Question: Here is what I see when I try to load the page ('http://localhost:3000/analytics'):

I have a file named '_order_charts.html.erb' in my static_pages directory. What am I doing wrong?
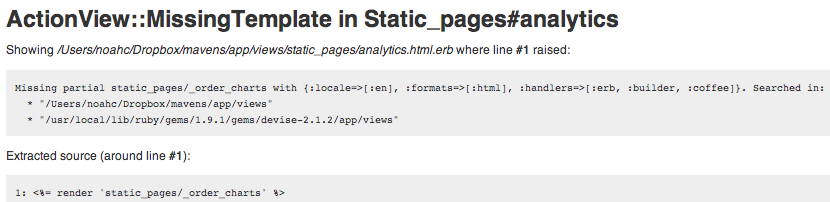
Answer: '''
<%= render 'static_pages/order_charts' %>
'''
or
'''
<%= render partial: 'static_pages/order_charts' %>
'''
You do not need to include the underscore, rails is smart like that.